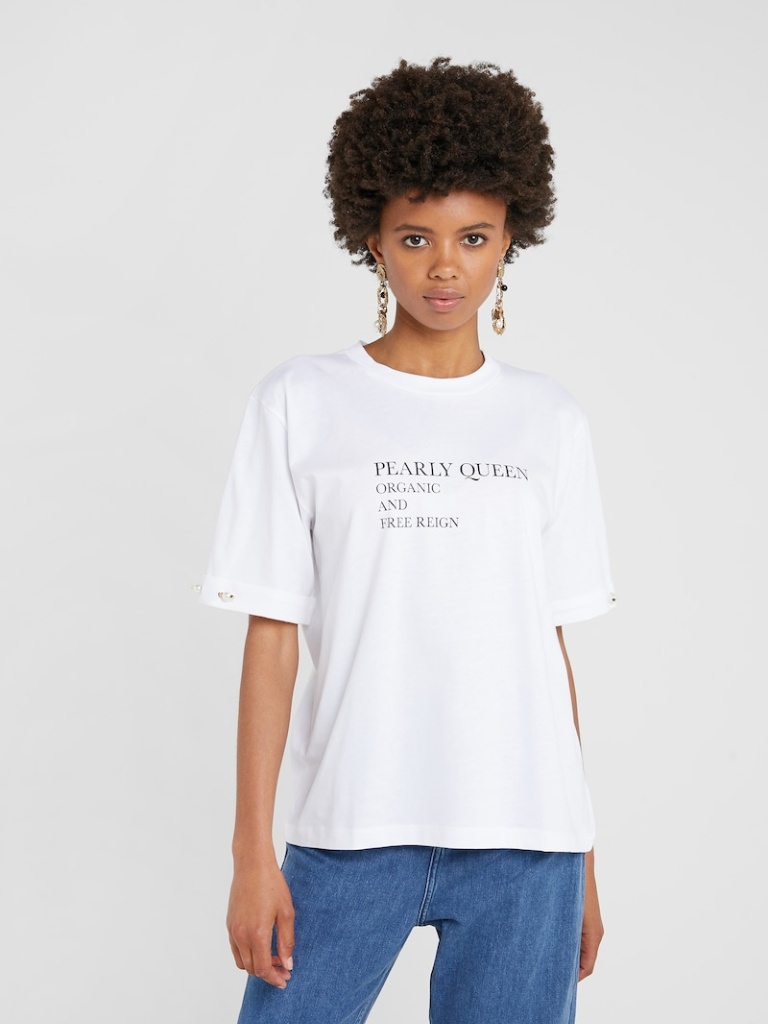
cotton relaxed short sleeve hip length Untucked crew t-shirt